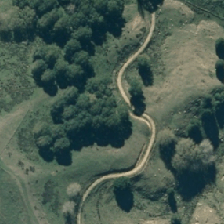
Land cover: deciduous_hardwood